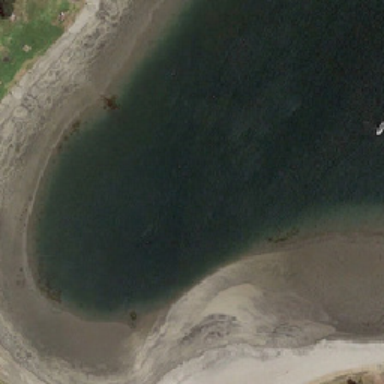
There is a dark green beach nearby .